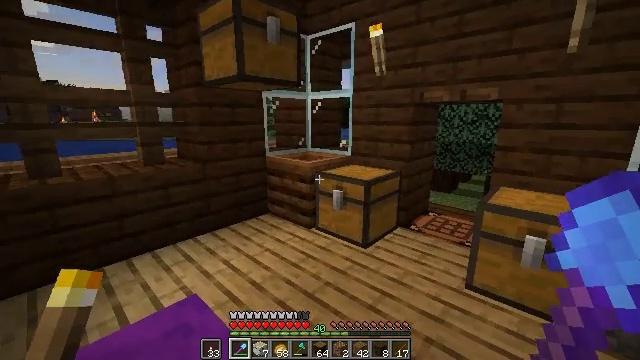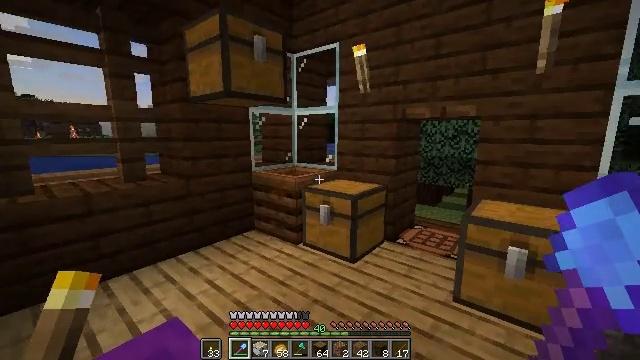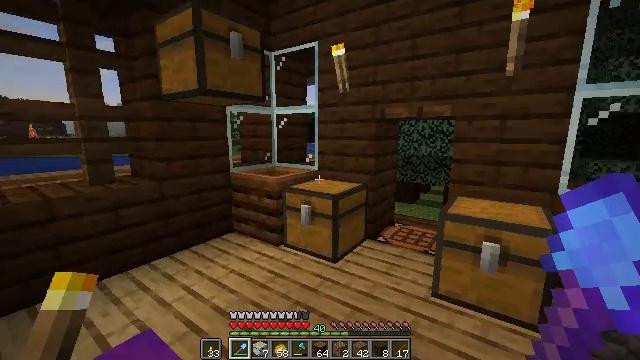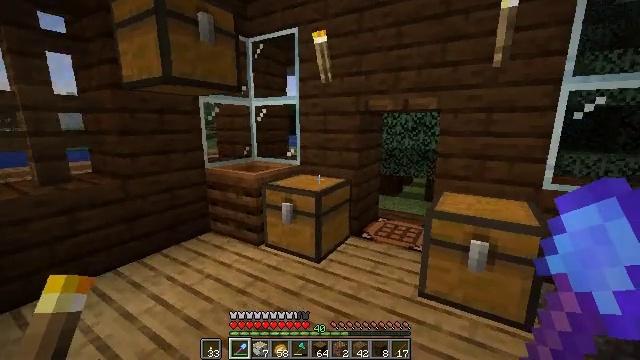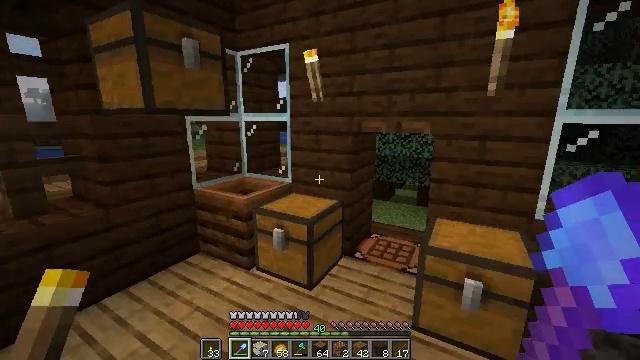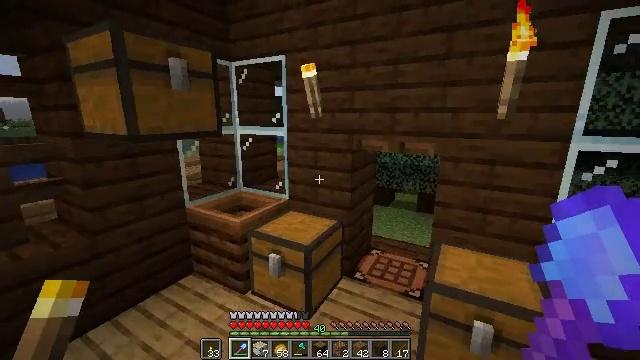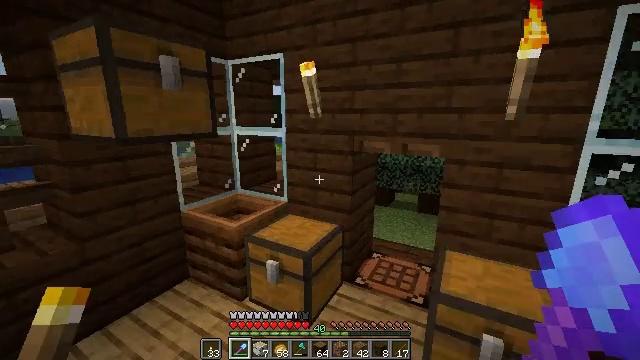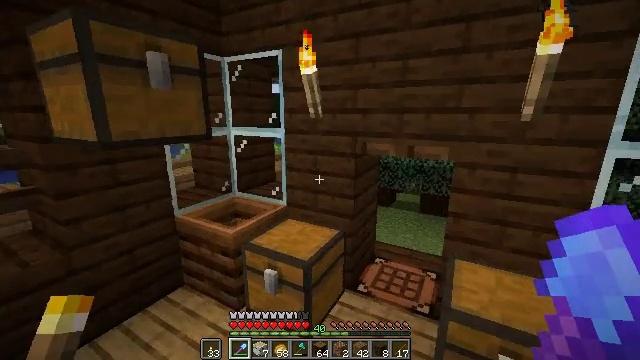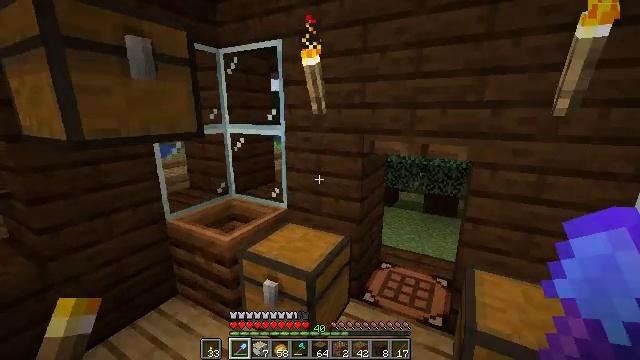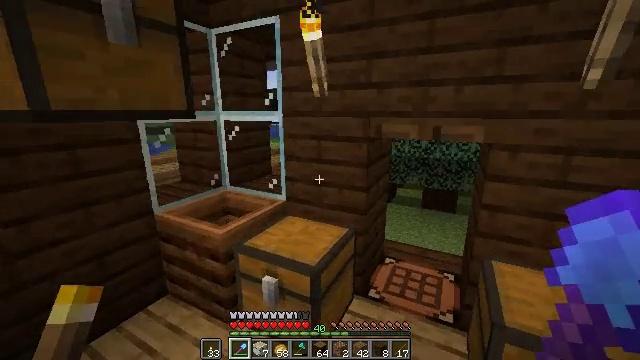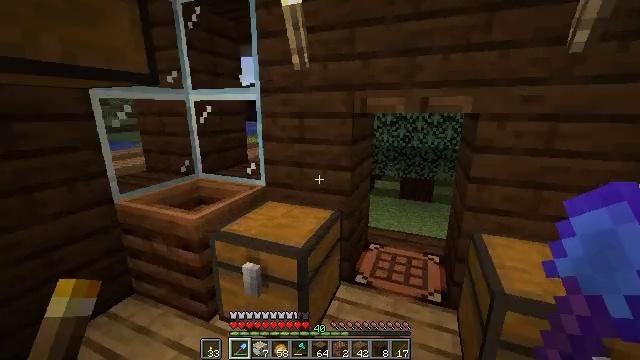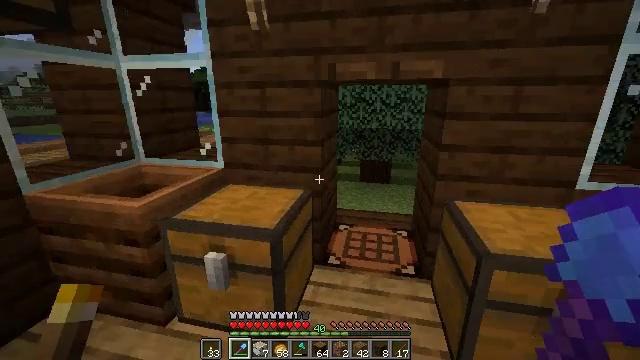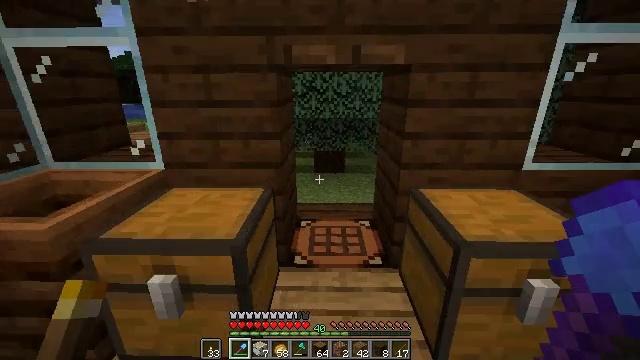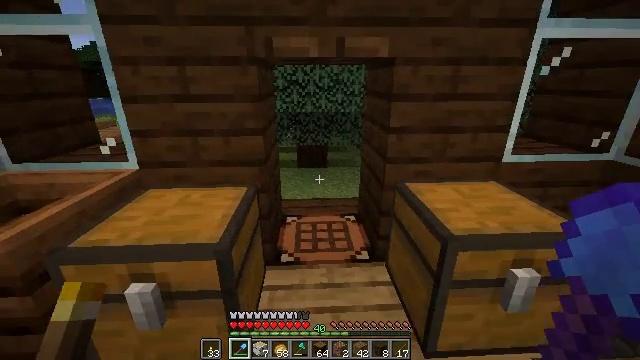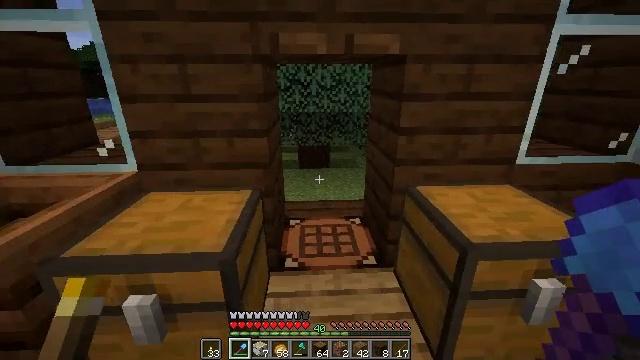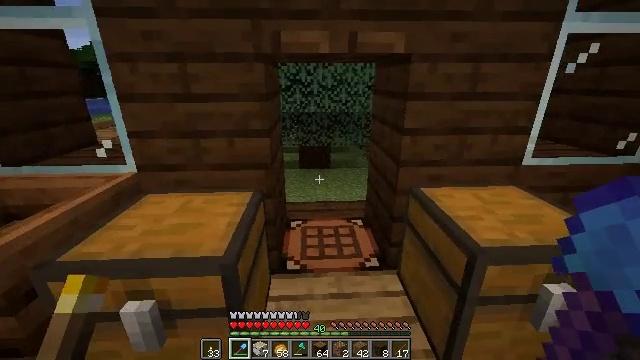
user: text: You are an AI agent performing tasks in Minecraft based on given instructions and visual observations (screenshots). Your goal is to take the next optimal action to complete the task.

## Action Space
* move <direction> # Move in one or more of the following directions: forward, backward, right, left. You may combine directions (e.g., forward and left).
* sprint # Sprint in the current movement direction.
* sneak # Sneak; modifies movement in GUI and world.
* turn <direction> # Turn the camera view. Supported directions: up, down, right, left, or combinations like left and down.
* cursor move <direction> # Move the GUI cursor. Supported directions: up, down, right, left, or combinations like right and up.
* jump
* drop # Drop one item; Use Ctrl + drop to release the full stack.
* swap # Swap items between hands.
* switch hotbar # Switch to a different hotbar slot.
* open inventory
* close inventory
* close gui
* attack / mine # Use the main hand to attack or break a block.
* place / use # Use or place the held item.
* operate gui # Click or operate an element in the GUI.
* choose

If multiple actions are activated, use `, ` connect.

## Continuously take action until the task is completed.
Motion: motion action
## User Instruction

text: Combine materials in a crafting table to craft a light gray bed.
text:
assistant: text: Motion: turn right and up
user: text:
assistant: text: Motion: move forward, turn right
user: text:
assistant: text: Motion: move forward, turn right and down
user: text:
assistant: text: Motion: move forward, turn right and down
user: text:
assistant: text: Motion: move forward
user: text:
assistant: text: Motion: move forward
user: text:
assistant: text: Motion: move forward
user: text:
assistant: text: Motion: move forward and move left
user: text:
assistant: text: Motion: move forward and move left, turn right
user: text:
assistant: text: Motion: move forward and move left, turn right
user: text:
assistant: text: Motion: move forward, turn right and down
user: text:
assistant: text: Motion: move forward, turn right and down
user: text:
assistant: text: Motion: turn right and down
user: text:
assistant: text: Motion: no_op
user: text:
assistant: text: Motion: no_op
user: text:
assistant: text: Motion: no_op
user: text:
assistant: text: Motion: no_op
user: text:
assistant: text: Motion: turn left and down
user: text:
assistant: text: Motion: turn left and down
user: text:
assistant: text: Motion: turn left and down
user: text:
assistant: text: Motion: open inventory
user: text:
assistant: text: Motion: open inventory
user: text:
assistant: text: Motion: open inventory
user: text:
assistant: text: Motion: no_op
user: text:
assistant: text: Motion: cursor move right
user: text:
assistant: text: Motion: cursor move right
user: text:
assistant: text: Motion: cursor move right
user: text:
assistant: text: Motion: cursor move right
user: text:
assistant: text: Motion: cursor move right
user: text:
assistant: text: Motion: cursor move right